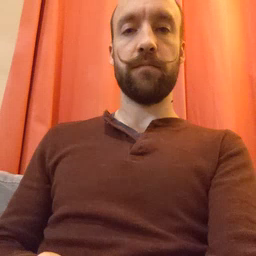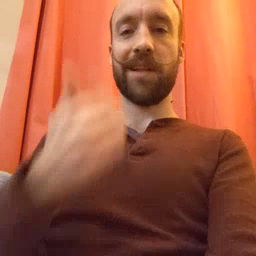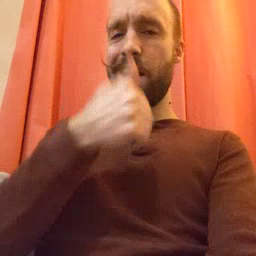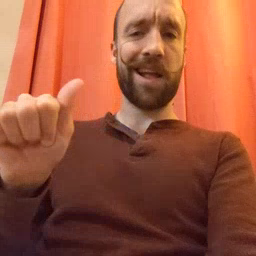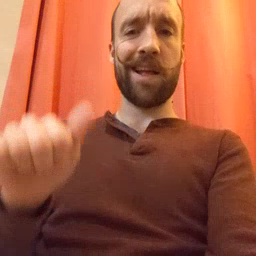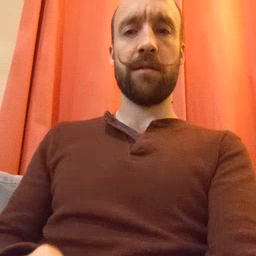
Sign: any